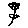
Label: flower